Field crop: tomato
Growth stage: 1
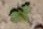
Species: solanum